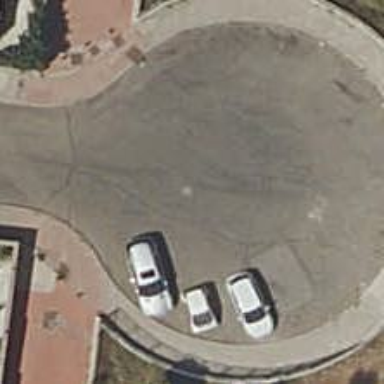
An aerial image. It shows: Turning circle on the road.